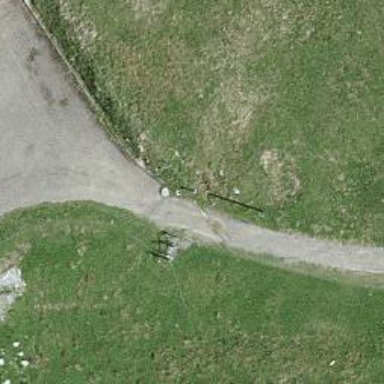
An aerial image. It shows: Gate.